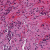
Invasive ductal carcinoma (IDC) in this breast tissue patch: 0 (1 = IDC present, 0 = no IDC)